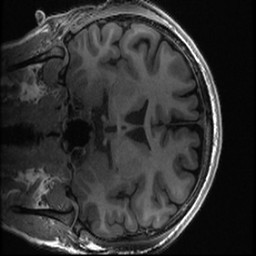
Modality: T1w
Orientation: coronal
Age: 22
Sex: male